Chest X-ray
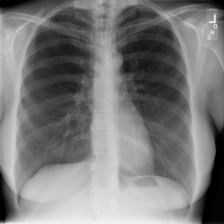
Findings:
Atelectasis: negative
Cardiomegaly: negative
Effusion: negative
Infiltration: negative
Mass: negative
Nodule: negative
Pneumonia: negative
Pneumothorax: negative
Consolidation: negative
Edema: negative
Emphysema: negative
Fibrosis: negative
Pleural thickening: negative
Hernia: negative